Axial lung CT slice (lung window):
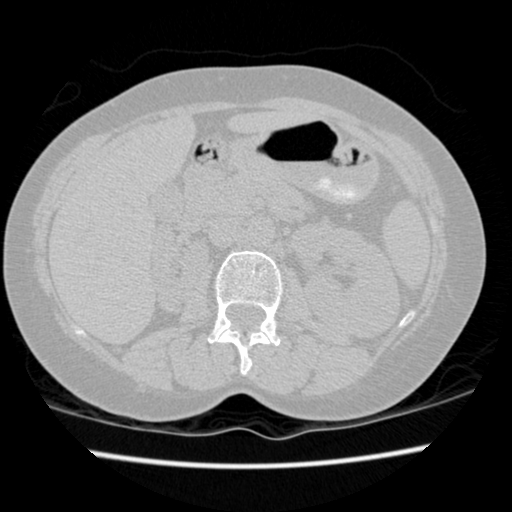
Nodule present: no